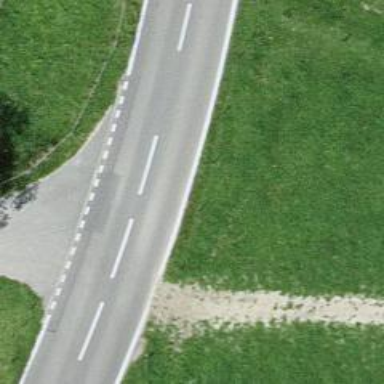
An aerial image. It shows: Secondary road with asphalt surface.